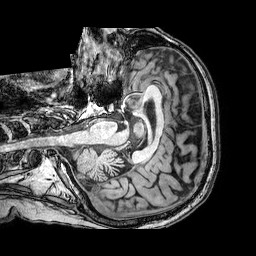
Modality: T1w
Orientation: axial
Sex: male
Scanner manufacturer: philips
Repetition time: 0.008069 s
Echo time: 0.00369 s